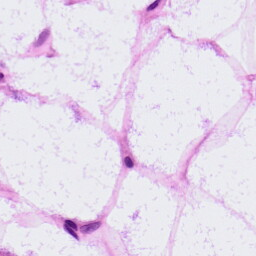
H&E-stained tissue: LymphNode